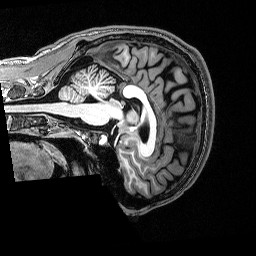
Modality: T1w
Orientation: sagittal
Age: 24
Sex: male
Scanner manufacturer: siemens
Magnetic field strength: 3 T
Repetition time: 2.53 s
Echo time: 0.00339 s